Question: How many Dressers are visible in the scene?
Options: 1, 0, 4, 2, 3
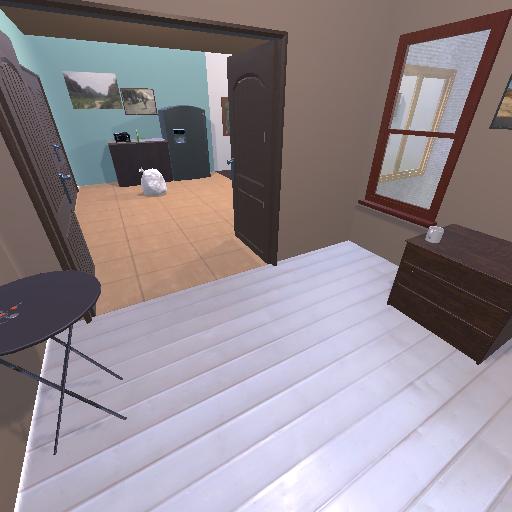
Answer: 1